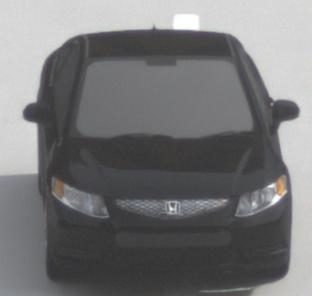
Make: Honda
Model: Civic Limousine 1.8
Detailed model: Civic (IX) Limousine
Model produced from: 2014/05
Model produced until: 2017/06
Doors: 4
Color: black
Road condition: dry road
Daytime: morning or afternoon
Contrast: low contrast